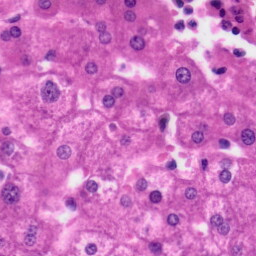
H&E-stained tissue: Liver